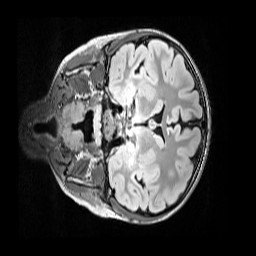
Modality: FLAIR
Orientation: coronal
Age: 10
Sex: male
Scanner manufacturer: siemens
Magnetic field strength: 3 T
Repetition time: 5 s
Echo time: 0.388 s